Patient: sex M, age 52
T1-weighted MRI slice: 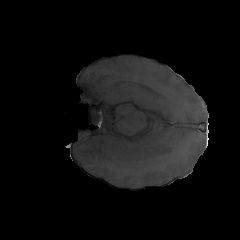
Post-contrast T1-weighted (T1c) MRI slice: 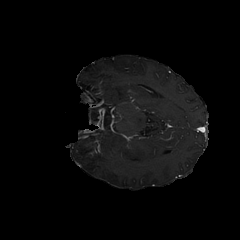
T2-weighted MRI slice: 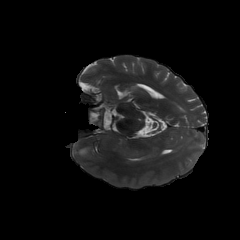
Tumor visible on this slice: yes
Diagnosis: Glioblastoma, IDH-wildtype
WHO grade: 4